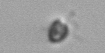
Label: Pyramimonas